Field crop: maize
Growth stage: 2
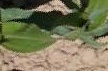
Species: maize